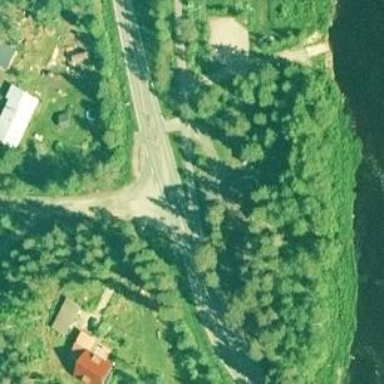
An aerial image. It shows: Driveway service road for cyclists.